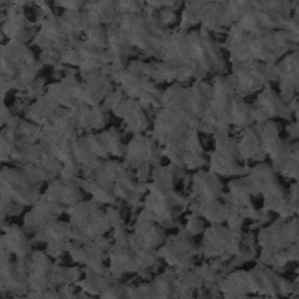
Label: frost